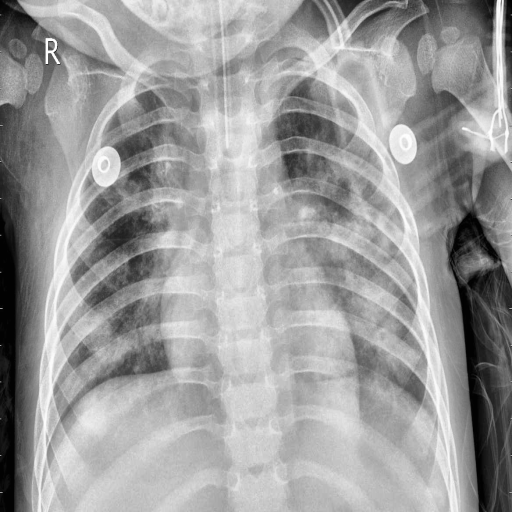
Finding: PNEUMONIA